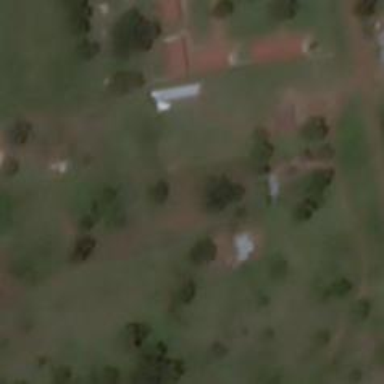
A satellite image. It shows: School.